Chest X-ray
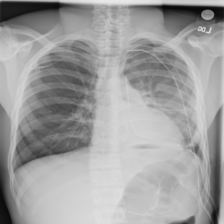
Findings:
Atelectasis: negative
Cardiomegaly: negative
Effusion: negative
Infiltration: negative
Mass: negative
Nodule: negative
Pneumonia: negative
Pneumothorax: negative
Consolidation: negative
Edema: negative
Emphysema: negative
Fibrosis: negative
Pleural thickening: negative
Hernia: negative